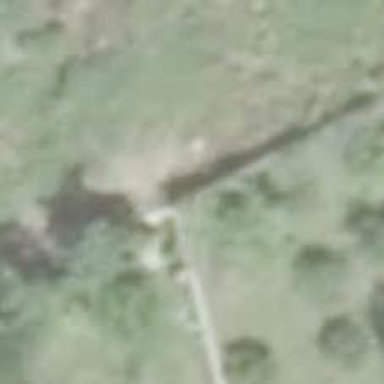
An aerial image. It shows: Fence is in the image.